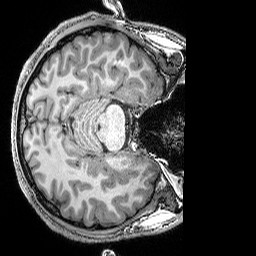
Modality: T1w
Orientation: axial
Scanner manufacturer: siemens
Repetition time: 2.25 s
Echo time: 0.00418 s